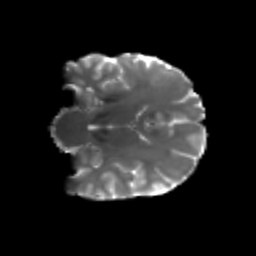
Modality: T2w
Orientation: coronal
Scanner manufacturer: siemens
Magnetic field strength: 3 T
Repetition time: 4.16 s
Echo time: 0.0806 s